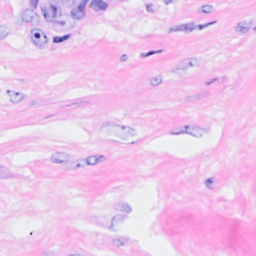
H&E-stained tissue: Breast